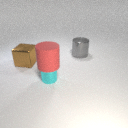
small cyan metal cylinder in front of large gray metal cylinder